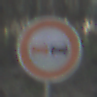
Verkehrszeichen: Ueberholverbot
Umgebung: Outdoor, Nature
Tageszeit: SunriseSunset
Wetter: Clear
Licht: Natural
Jahreszeit: Winter
Kontrast: LowContrast